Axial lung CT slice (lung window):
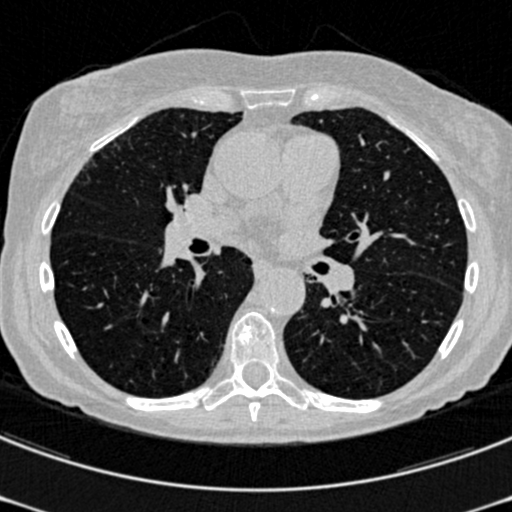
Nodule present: no